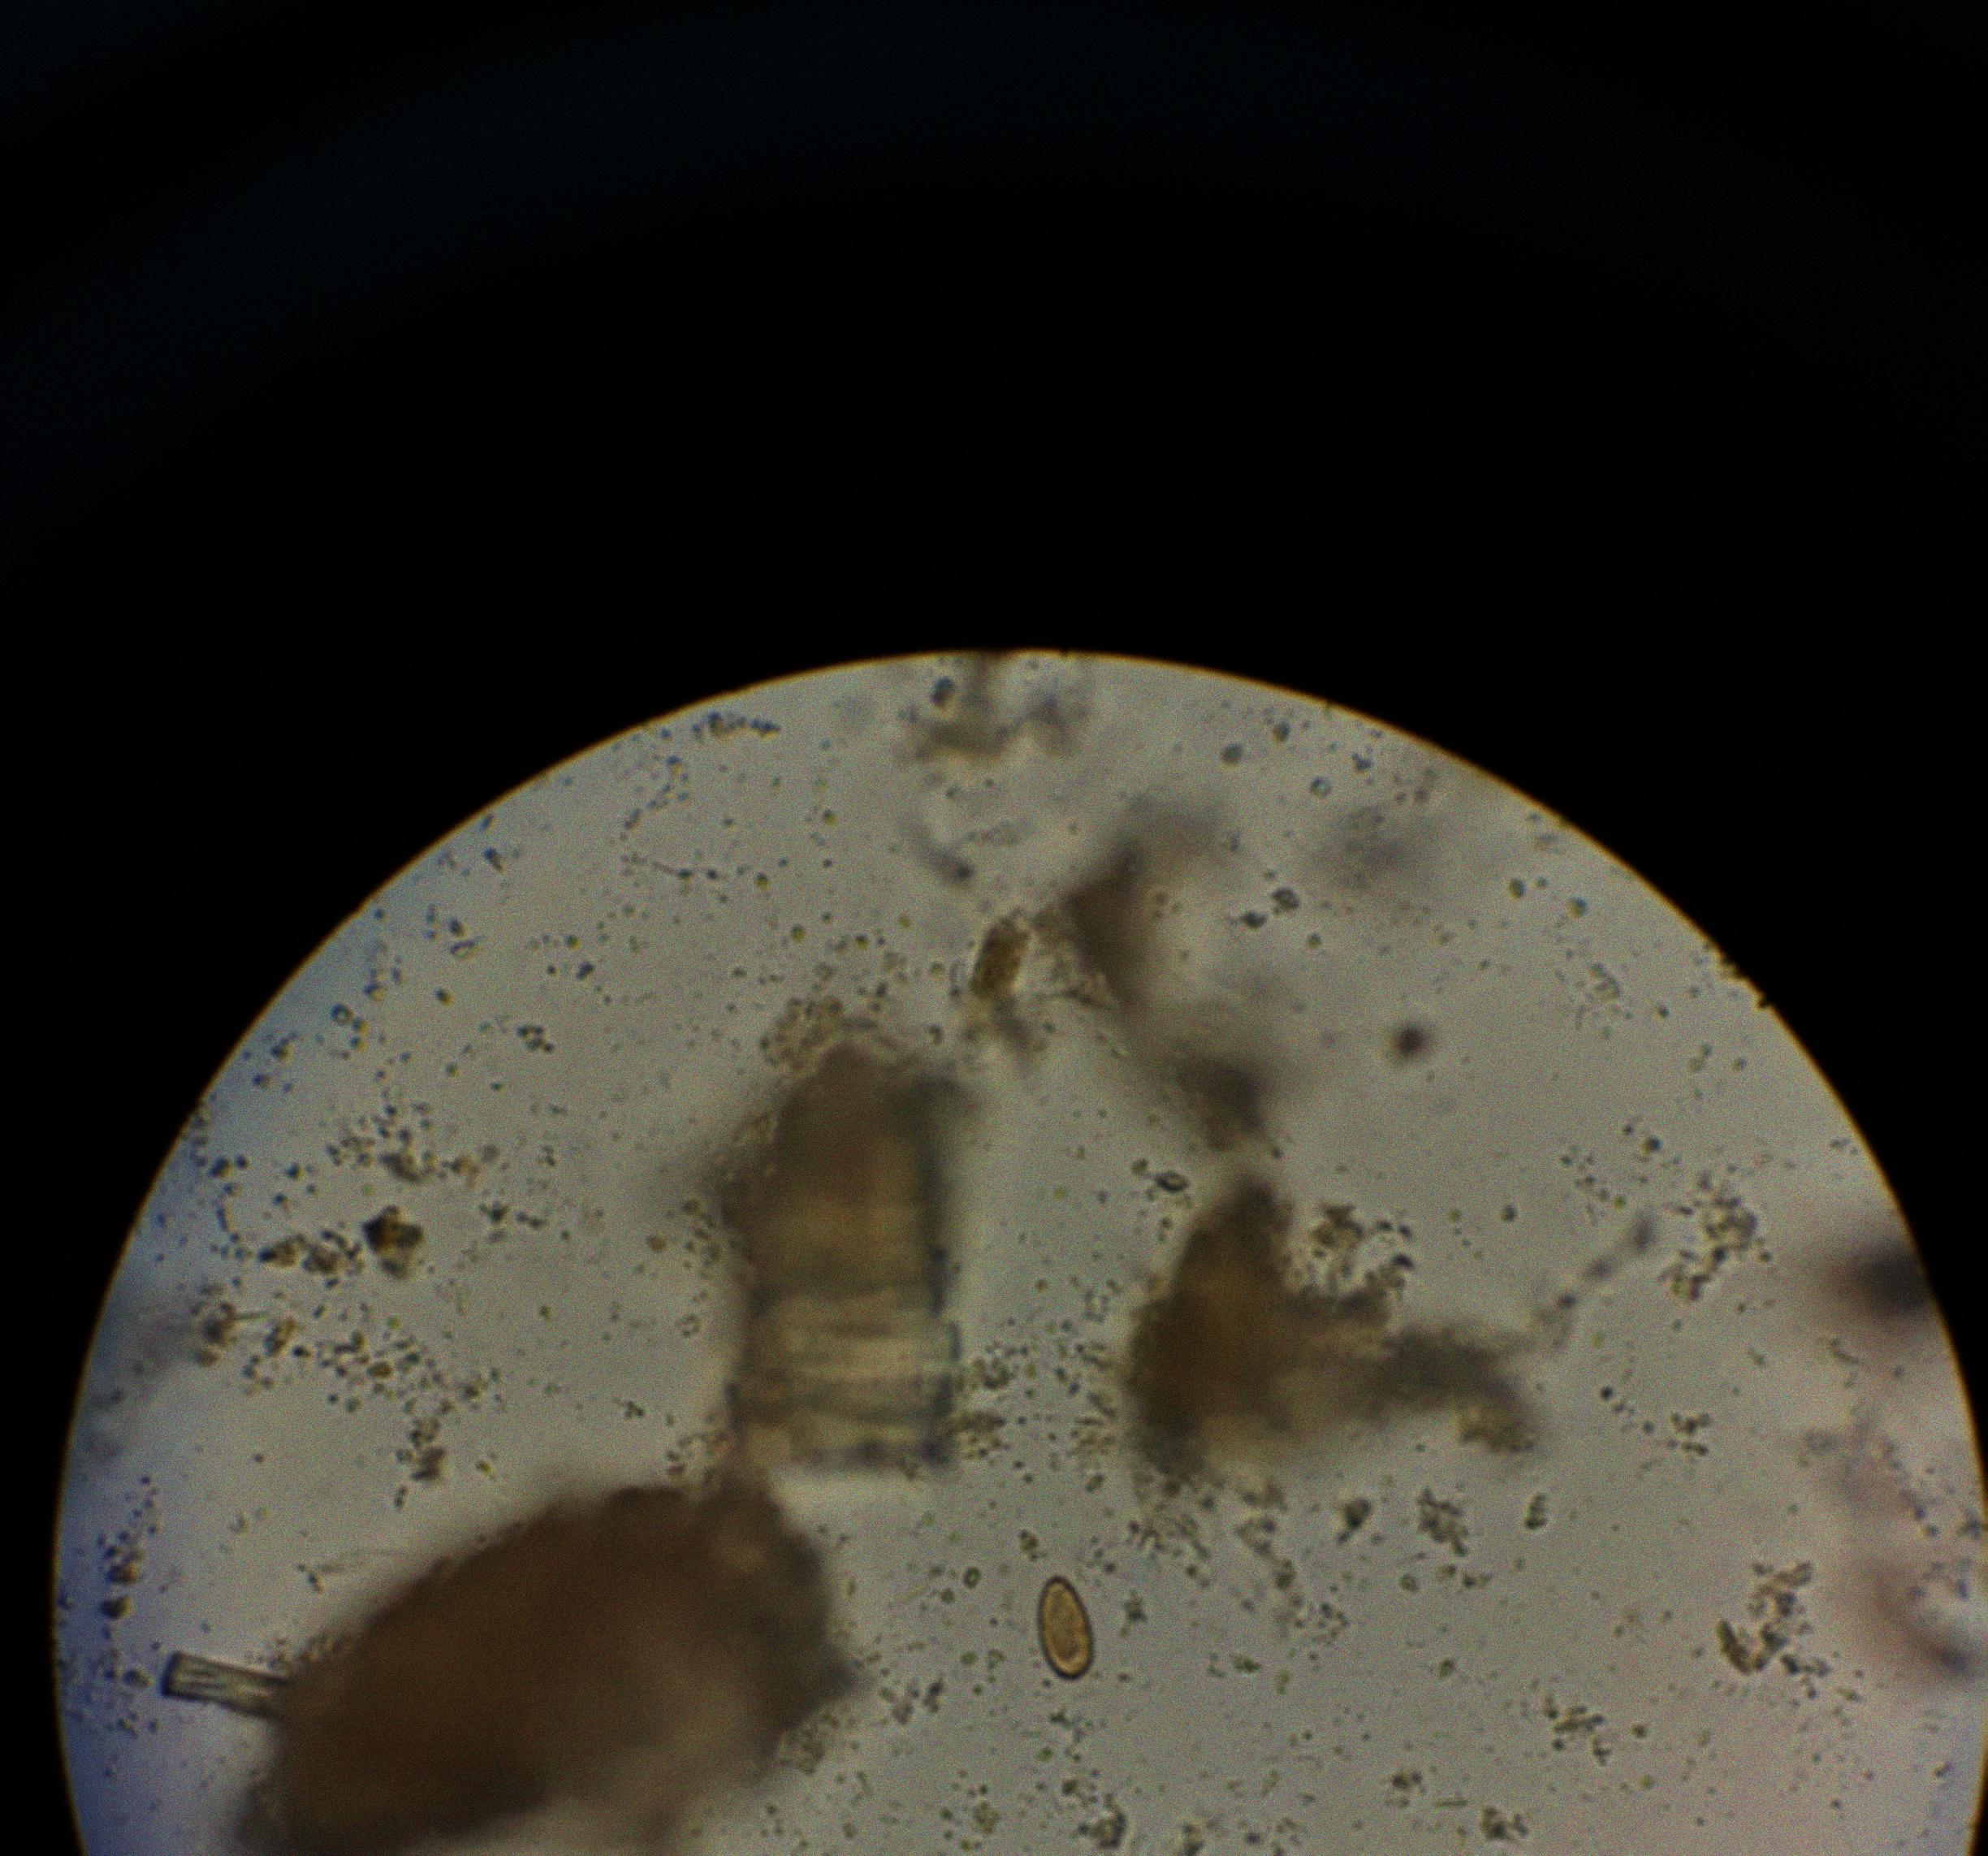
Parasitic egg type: Opisthorchis viverrine